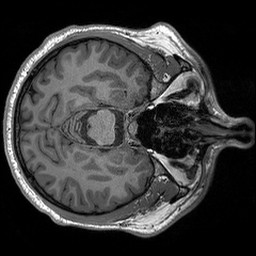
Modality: T1w
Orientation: axial
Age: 23
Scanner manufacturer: siemens
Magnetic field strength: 3 T
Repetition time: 2.3 s
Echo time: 0.00296 s